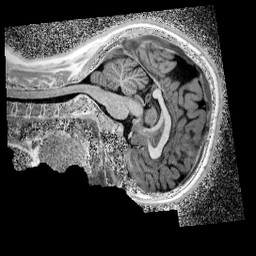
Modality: UNIT1_denoised
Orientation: sagittal
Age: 14
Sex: female
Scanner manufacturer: siemens
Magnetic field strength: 3 T
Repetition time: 4 s
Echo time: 0.00299 s